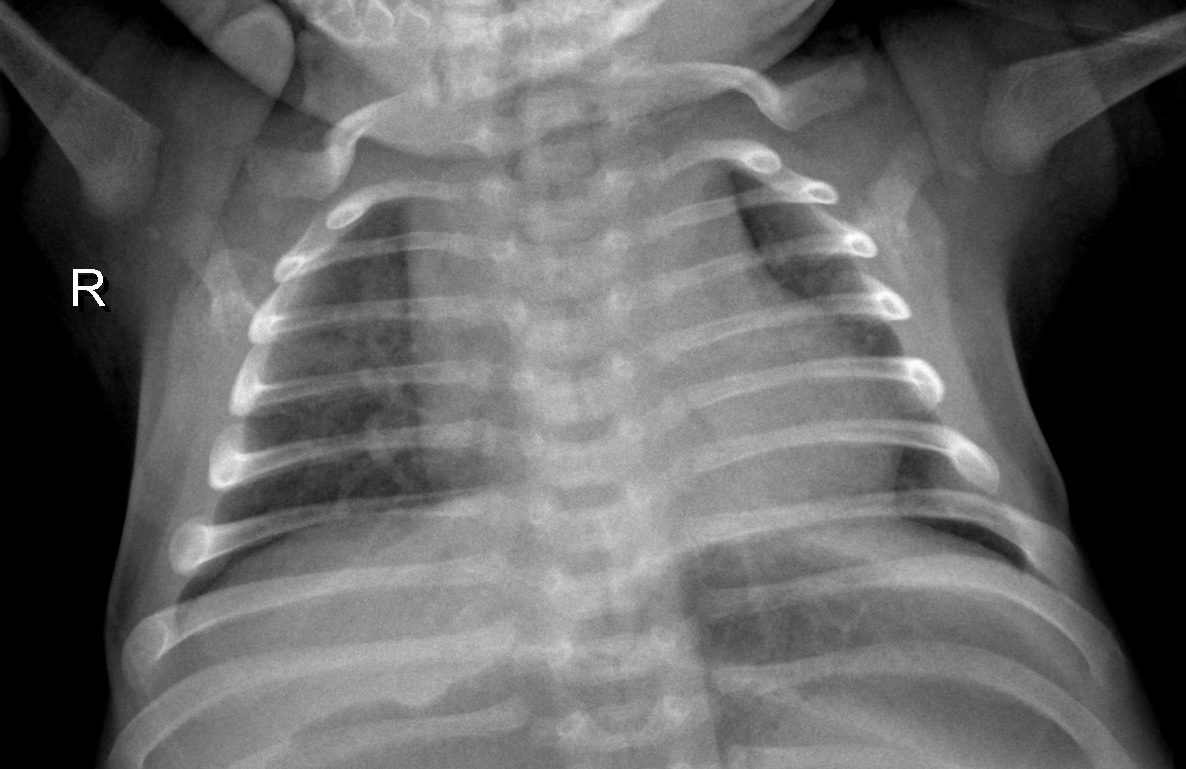
Diagnosis: NORMAL